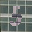
Label: 5